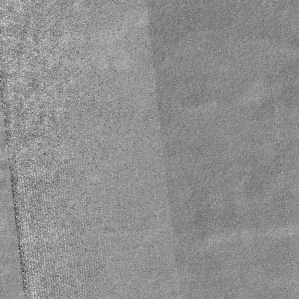
Label: frost